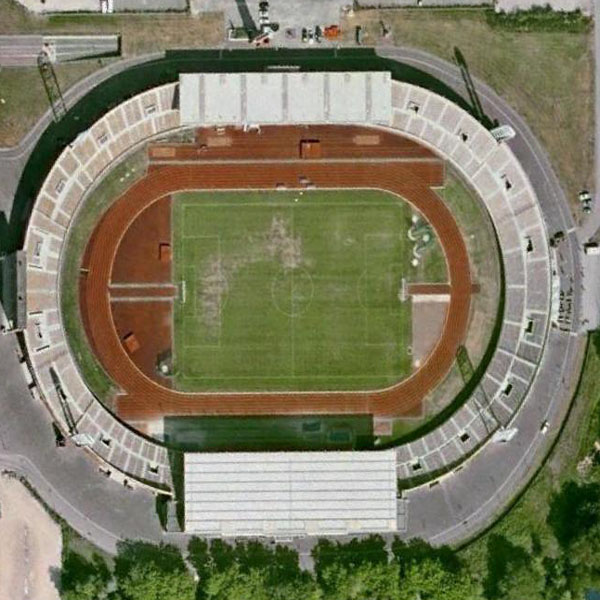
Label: footballField